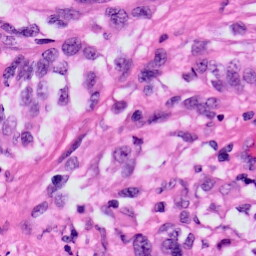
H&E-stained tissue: Skin